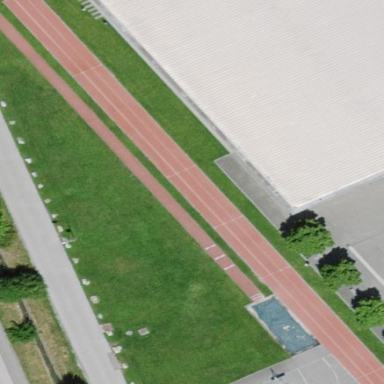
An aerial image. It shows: Track in leisure land.